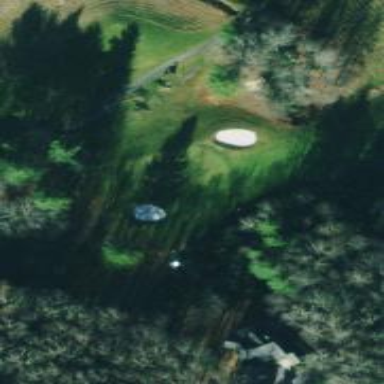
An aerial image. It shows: Path designated for golf carts.